【题型】填空题　【知识点】解析几何　【难度】easy
在抛物线 $x^2 = \frac{1}{4}y$ 上有一动点 $M$，则 $M$ 到直线 $y = 4x - 5$ 距离的最小值为\underline{\hspace{4cm}}。
【解答】

\noindent \textbf{【答案】}$\dfrac{4\sqrt{17}}{17}$

\vspace{0.3cm}
\noindent \textbf{【详解】} 由$x^2=\dfrac{1}{4}y$，得$y=4x^2$，设$f(x)=4x^2$,$M(a,4a^2)$，
则$f'(x)=8x$，
所以曲线$y=f(x)$在点$M$处且与直线$y=4x-5$平行的切线的斜率为$k=f'(a)=8a$，
又$k=4$，所以$8a=4$，解得$a=\dfrac{1}{2}$，所以$M\left(\dfrac{1}{2},1\right)$，
此时点$M$到直线$y=4x-5$的距离最小，如图，

距离为 $d=\dfrac{\left|4\times\dfrac{1}{2}-1-5\right|}{\sqrt{17}}=\dfrac{4\sqrt{17}}{17}$．
故答案为：$\dfrac{4\sqrt{17}}{17}$.

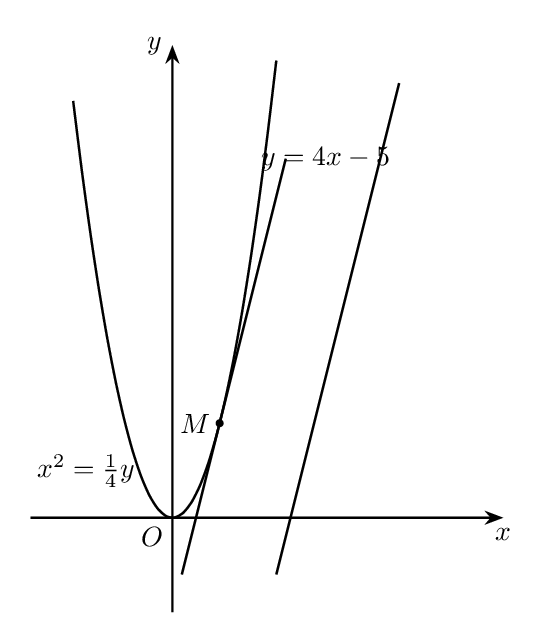